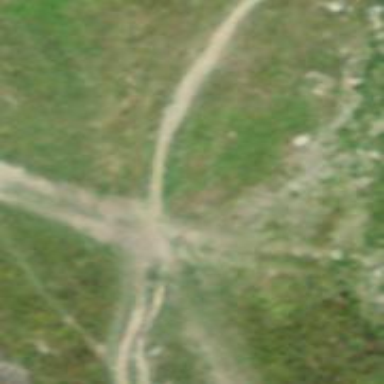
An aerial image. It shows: Path.